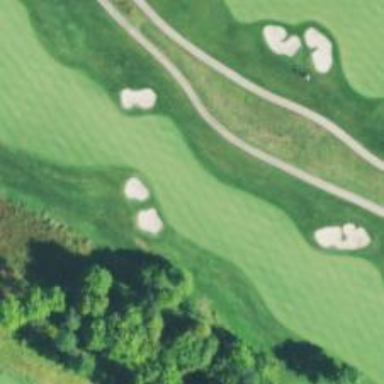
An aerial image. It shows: View of golf hole.